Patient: sex M, age 46
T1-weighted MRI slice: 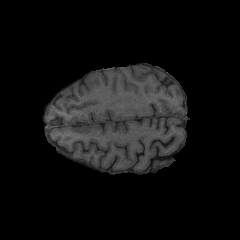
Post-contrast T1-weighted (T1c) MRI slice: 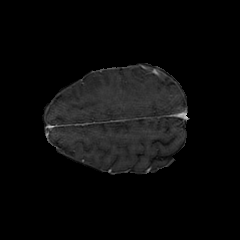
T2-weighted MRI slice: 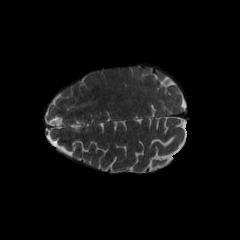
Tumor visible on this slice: no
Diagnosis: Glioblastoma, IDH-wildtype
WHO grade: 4